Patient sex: F
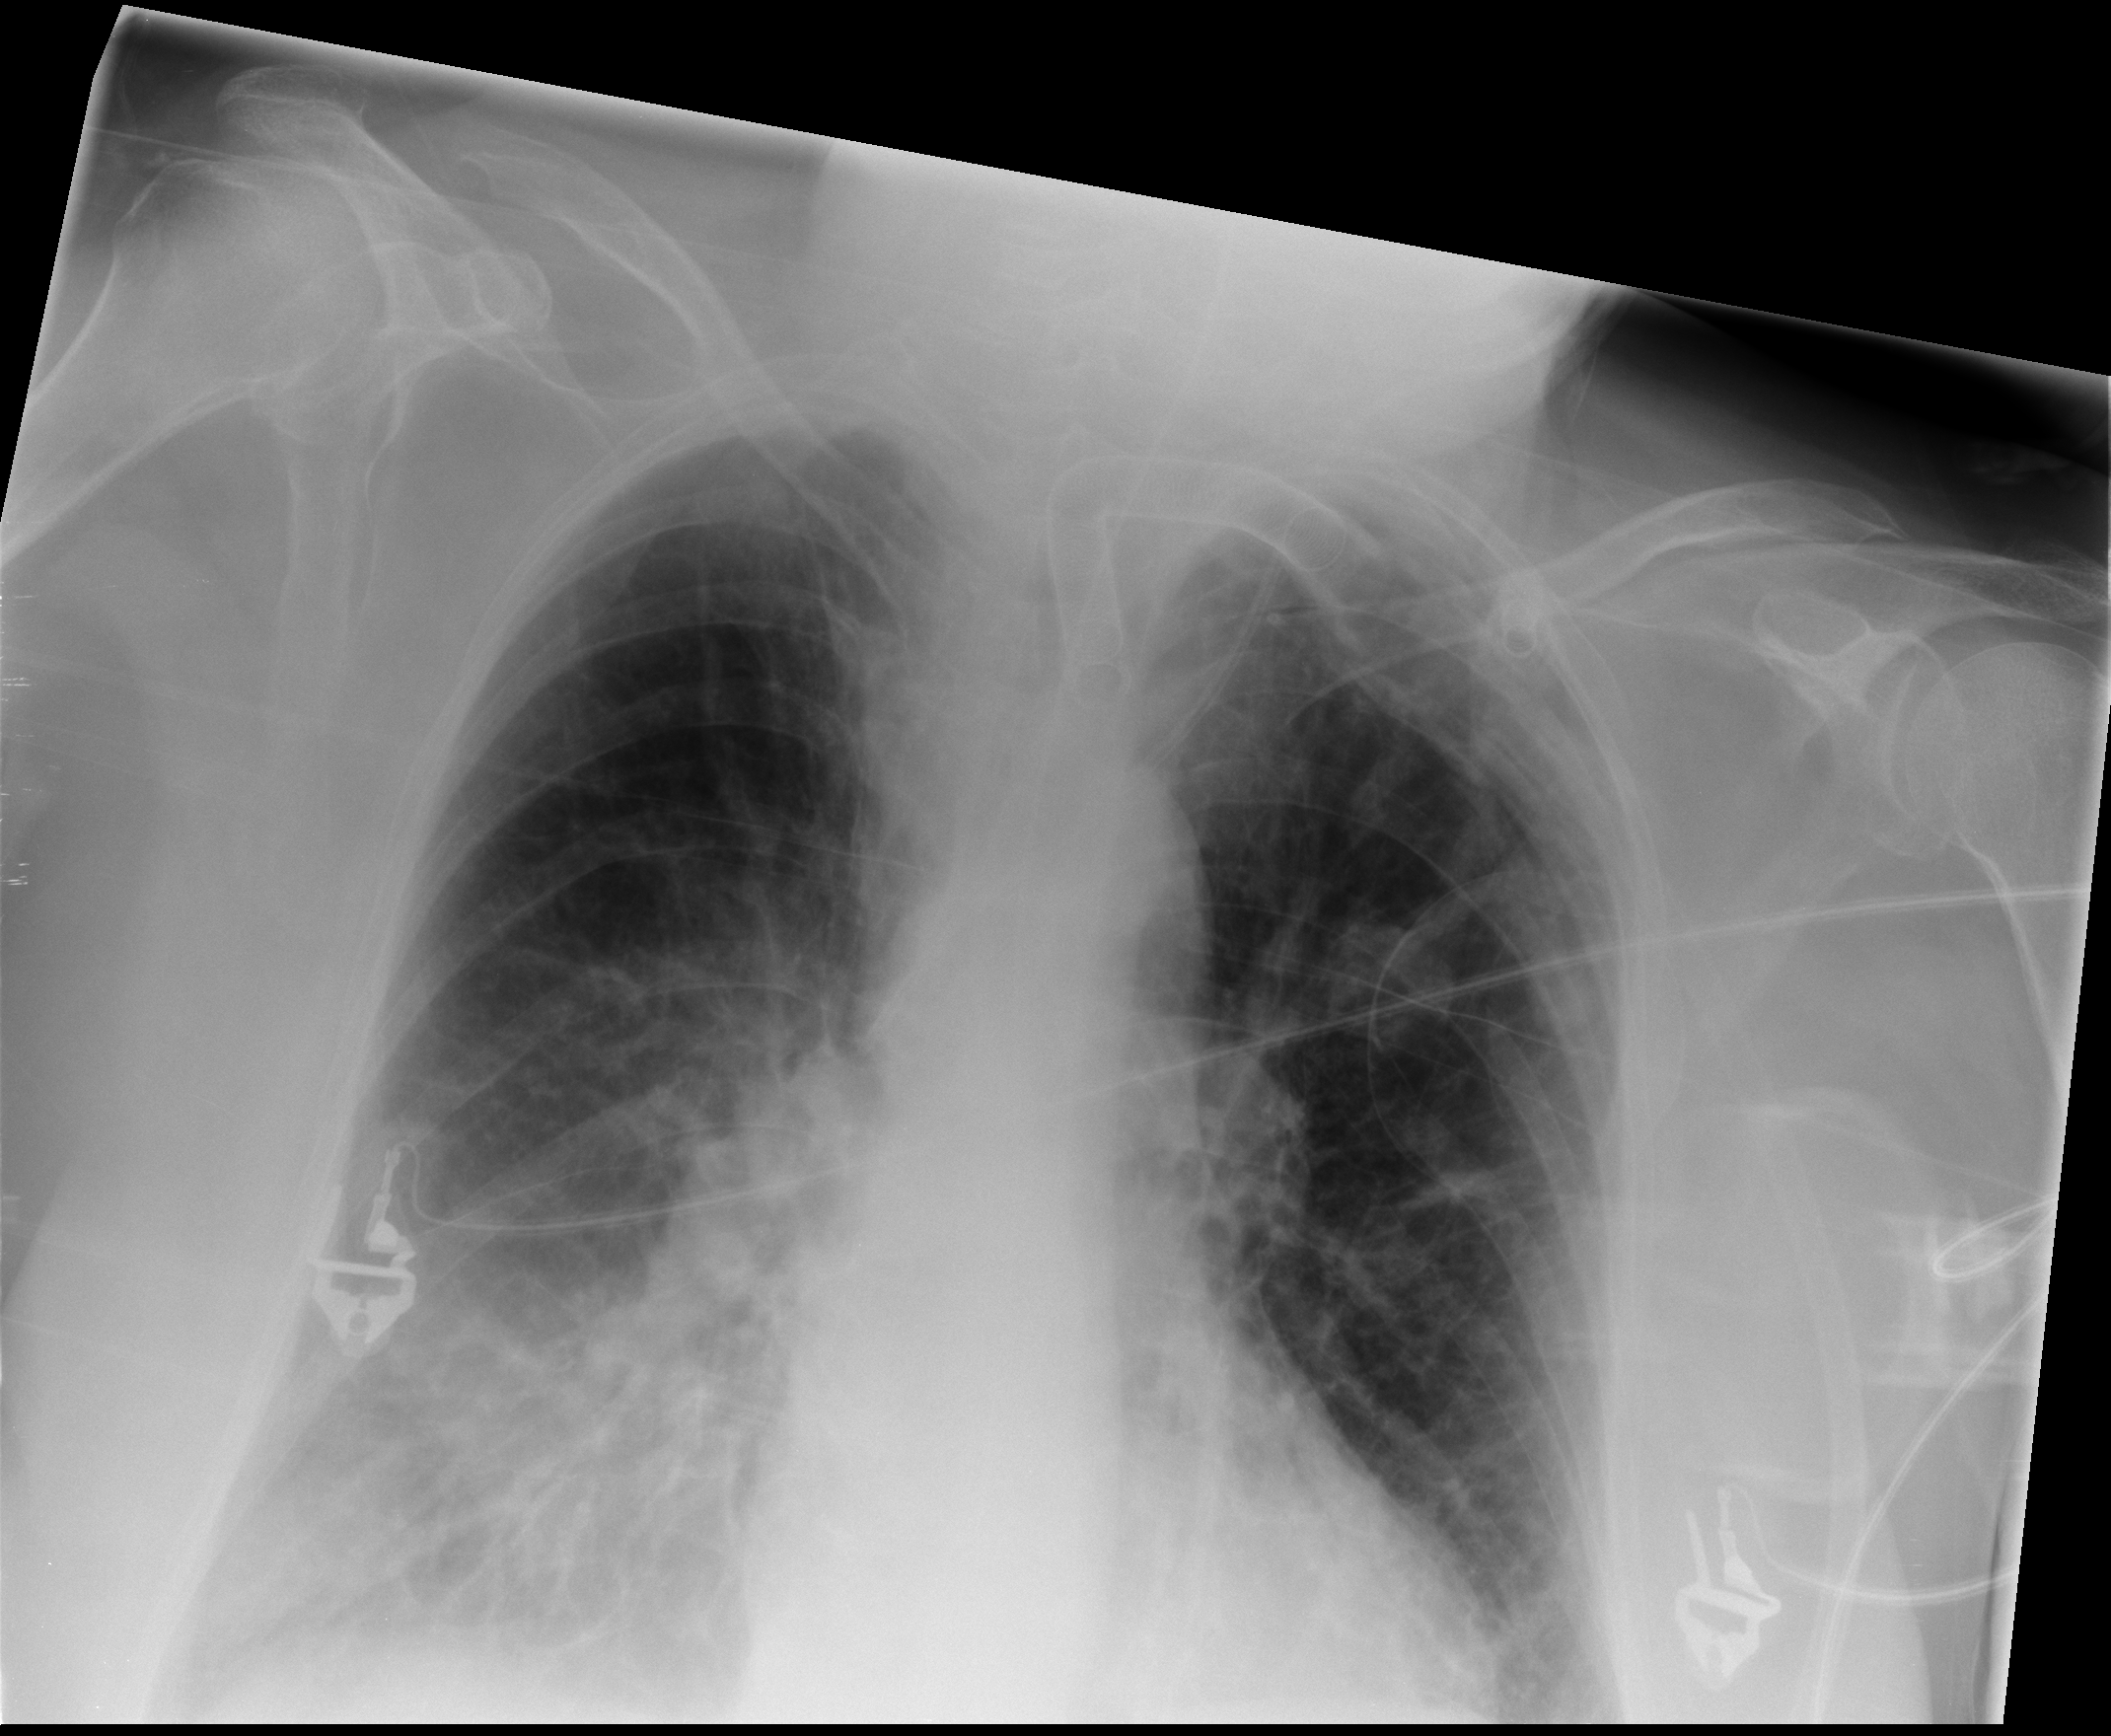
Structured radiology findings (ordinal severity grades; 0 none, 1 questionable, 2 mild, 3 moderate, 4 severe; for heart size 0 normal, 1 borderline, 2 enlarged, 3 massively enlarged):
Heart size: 0
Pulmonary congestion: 2
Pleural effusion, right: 3
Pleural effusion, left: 2
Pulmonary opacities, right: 0
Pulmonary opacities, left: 0
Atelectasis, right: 3
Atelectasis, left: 2